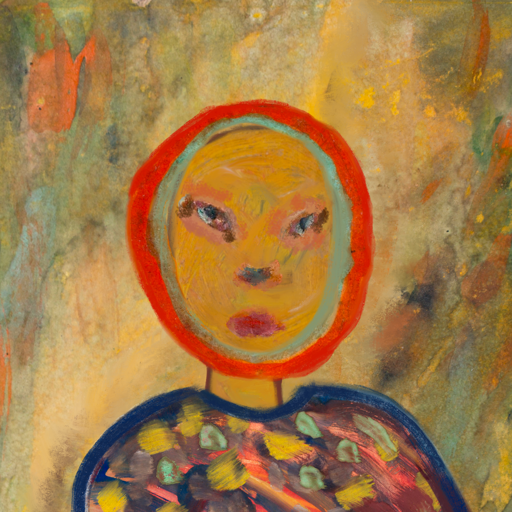
Background: Comrade, Head And Neck Front: After_Raid, Face Front: Boggyland, Bust: Mother_And_Son_Mother, Hair Front: Sisters, Head Accessory: Blank, Second Necklace: Blank, Necklace: Blank, Baby: Blank